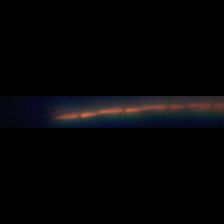
Taxon: Psuedo-nitzschia
Group: Diatoms